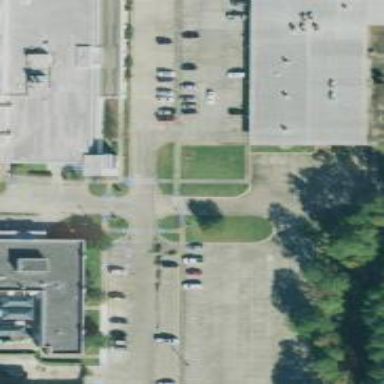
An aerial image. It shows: Service road with separate sidewalk.